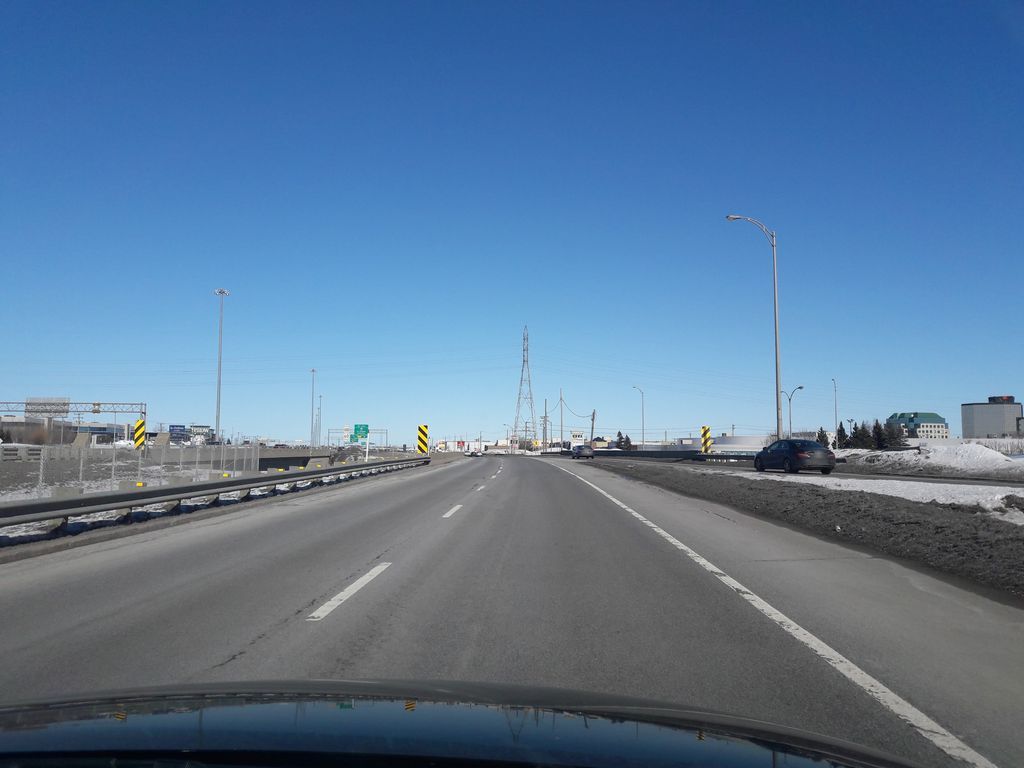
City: montreal